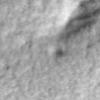
Label: no_change